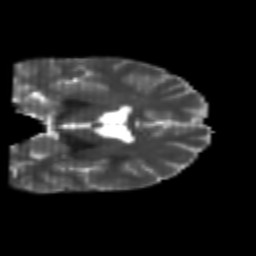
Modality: T2w
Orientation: coronal
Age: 22
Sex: female
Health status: healthy
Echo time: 0.074 s